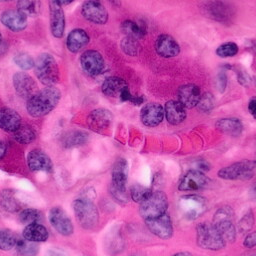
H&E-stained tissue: Pancreatic